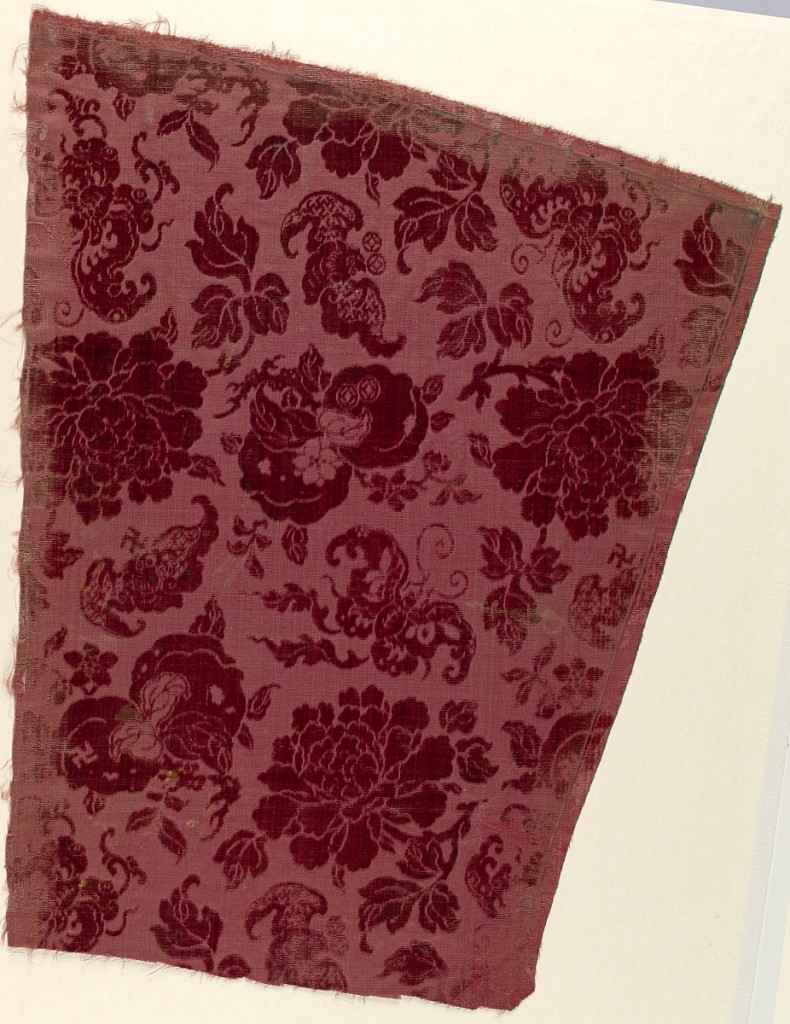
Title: Fragment
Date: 18th century
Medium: silk Technique: cut and voided supplementary warp pile in a satin foundation (velvet)
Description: Fragment of red velvet with cut pile in a satin ground. Design of peonies, butterflies, bats, coins and small swastikas.